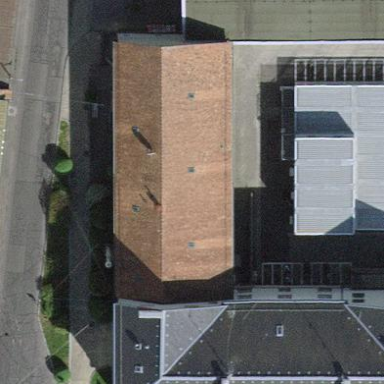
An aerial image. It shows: Office building.